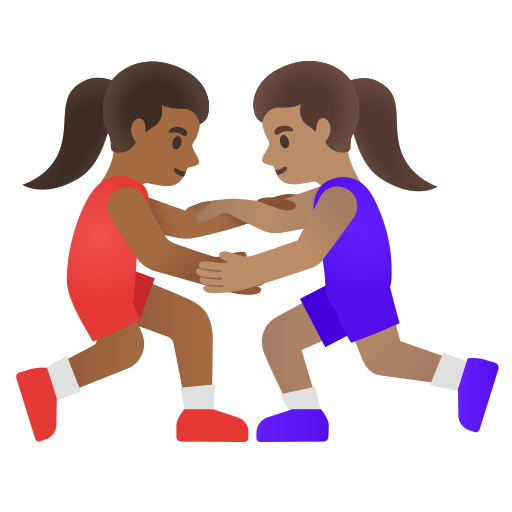
Emoji: 👩🏾‍🫯‍👩🏽